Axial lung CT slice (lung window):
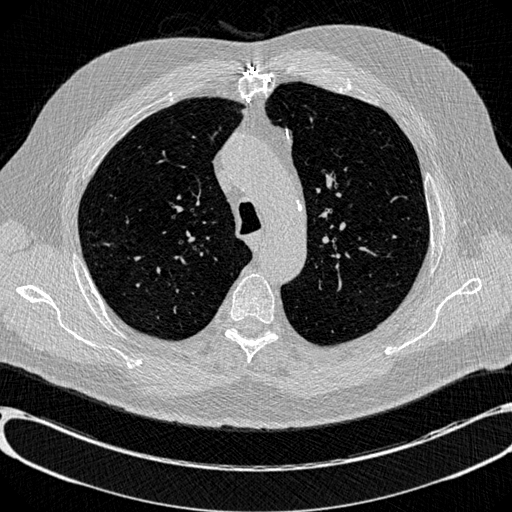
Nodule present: no